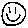
Label: smiley face